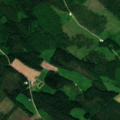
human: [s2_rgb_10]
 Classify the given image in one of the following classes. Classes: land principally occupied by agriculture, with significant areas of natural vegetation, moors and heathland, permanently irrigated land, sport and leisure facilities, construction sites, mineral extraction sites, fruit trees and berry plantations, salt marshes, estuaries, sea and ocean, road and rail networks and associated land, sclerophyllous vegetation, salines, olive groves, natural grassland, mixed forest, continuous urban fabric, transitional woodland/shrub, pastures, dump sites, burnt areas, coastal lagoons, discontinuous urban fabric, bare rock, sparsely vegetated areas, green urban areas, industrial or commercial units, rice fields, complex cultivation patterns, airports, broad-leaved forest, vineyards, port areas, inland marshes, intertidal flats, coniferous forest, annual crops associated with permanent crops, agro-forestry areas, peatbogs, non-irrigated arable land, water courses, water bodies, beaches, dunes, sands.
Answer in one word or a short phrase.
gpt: coniferous forest, mixed forest, transitional woodland/shrub